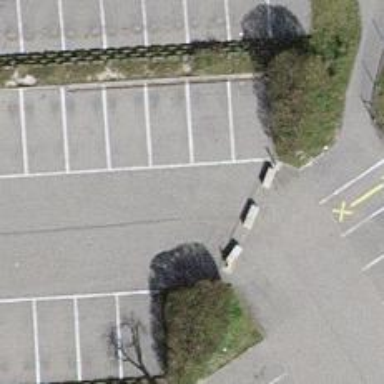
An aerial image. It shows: Block barrier.